Aerial crown-view tile of a tropical tree (Barro Colorado Island, Panama), acquired 20250124:
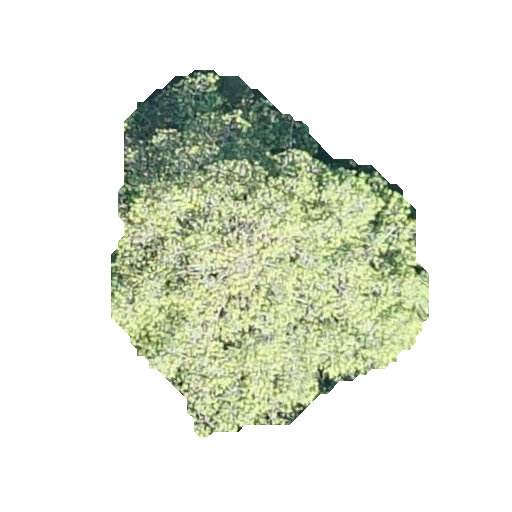
Species: Virola surinamensis
GBIF accepted scientific name: Virola surinamensis
Crown area: 120.498 m²